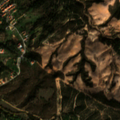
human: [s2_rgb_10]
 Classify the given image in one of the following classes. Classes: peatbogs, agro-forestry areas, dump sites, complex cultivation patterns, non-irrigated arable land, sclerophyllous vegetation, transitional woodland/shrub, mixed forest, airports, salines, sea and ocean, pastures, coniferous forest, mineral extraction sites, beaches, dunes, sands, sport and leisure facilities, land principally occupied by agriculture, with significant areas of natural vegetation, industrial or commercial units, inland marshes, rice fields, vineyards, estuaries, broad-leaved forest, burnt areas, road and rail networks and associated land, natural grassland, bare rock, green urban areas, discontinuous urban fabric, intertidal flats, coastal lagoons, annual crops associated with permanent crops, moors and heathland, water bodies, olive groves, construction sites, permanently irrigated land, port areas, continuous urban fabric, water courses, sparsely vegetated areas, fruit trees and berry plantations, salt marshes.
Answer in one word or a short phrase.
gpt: discontinuous urban fabric, land principally occupied by agriculture, with significant areas of natural vegetation, transitional woodland/shrub